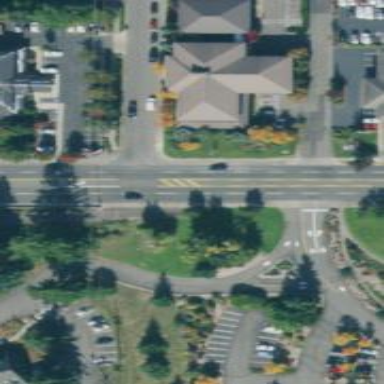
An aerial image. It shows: Pedestrian crossing with zebra markings on the footway.